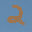
Label: 2